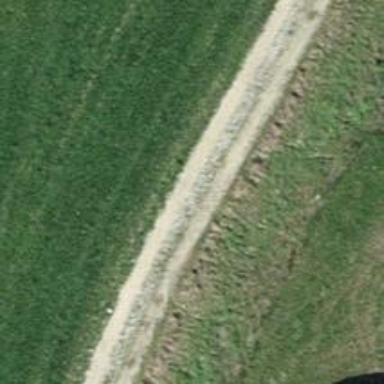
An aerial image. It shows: Track road with grade4 tracktype.